Question: '''
UIBarButtonItem.Appearance.SetBackButtonTitlePositionAdjustment (new UIOffset (-100, -60), UIBarMetrics.Default);
'''
But it position is changed to bottom. I have attached the result screenshot.

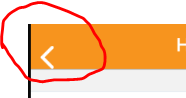
Answer: ### Solution1 : set Title Color instead of Title Position
'''
UITextAttributes attribute = new UITextAttributes {TextColor = UIColor.Clear };
UIBarButtonItem.Appearance.SetTitleTextAttributes(attribute, UIControlState.Normal);
'''
### Solution2 : set horizontal offset only.
'''
UIBarButtonItem.Appearance.SetBackButtonTitlePositionAdjustment (new UIOffset (-100, 0), UIBarMetrics.Default);
'''